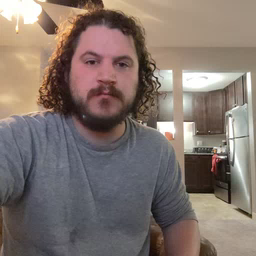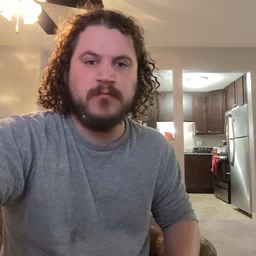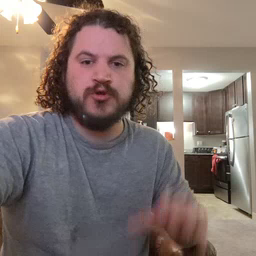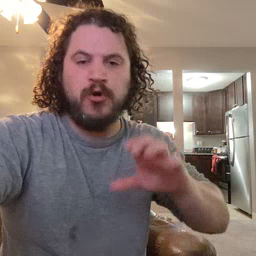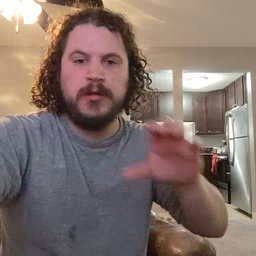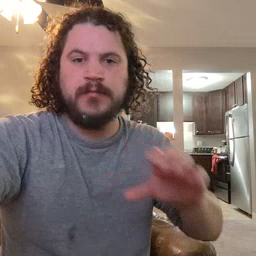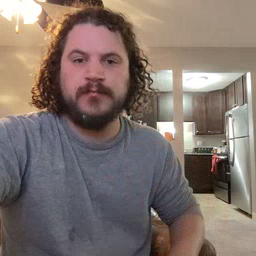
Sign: chocolate